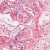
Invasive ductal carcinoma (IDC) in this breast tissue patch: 0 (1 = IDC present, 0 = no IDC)